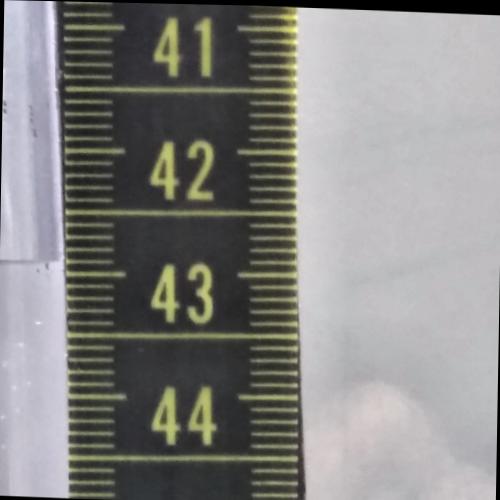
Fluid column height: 42.9 cm